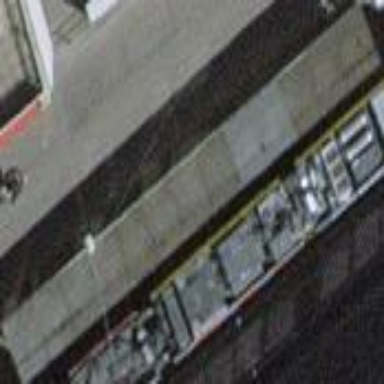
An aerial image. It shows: Public transport shelter.